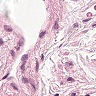
Metastatic tissue present: no